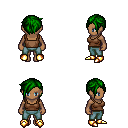
a pixel art fantasy rpg character, female body template, human, dark skin, brown pirate shirt, teal pants, green pixie cut hairstyle, gold boots, four views (front, back, left, right), 2x2 character sprite sheet, small pixel art, hard edges, no anti-aliasing